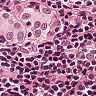
Metastatic tissue present: yes